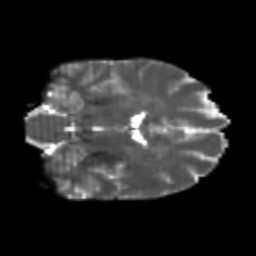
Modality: T2w
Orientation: coronal
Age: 25
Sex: male
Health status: healthy
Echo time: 0.074 s